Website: home-depot
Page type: billing-address
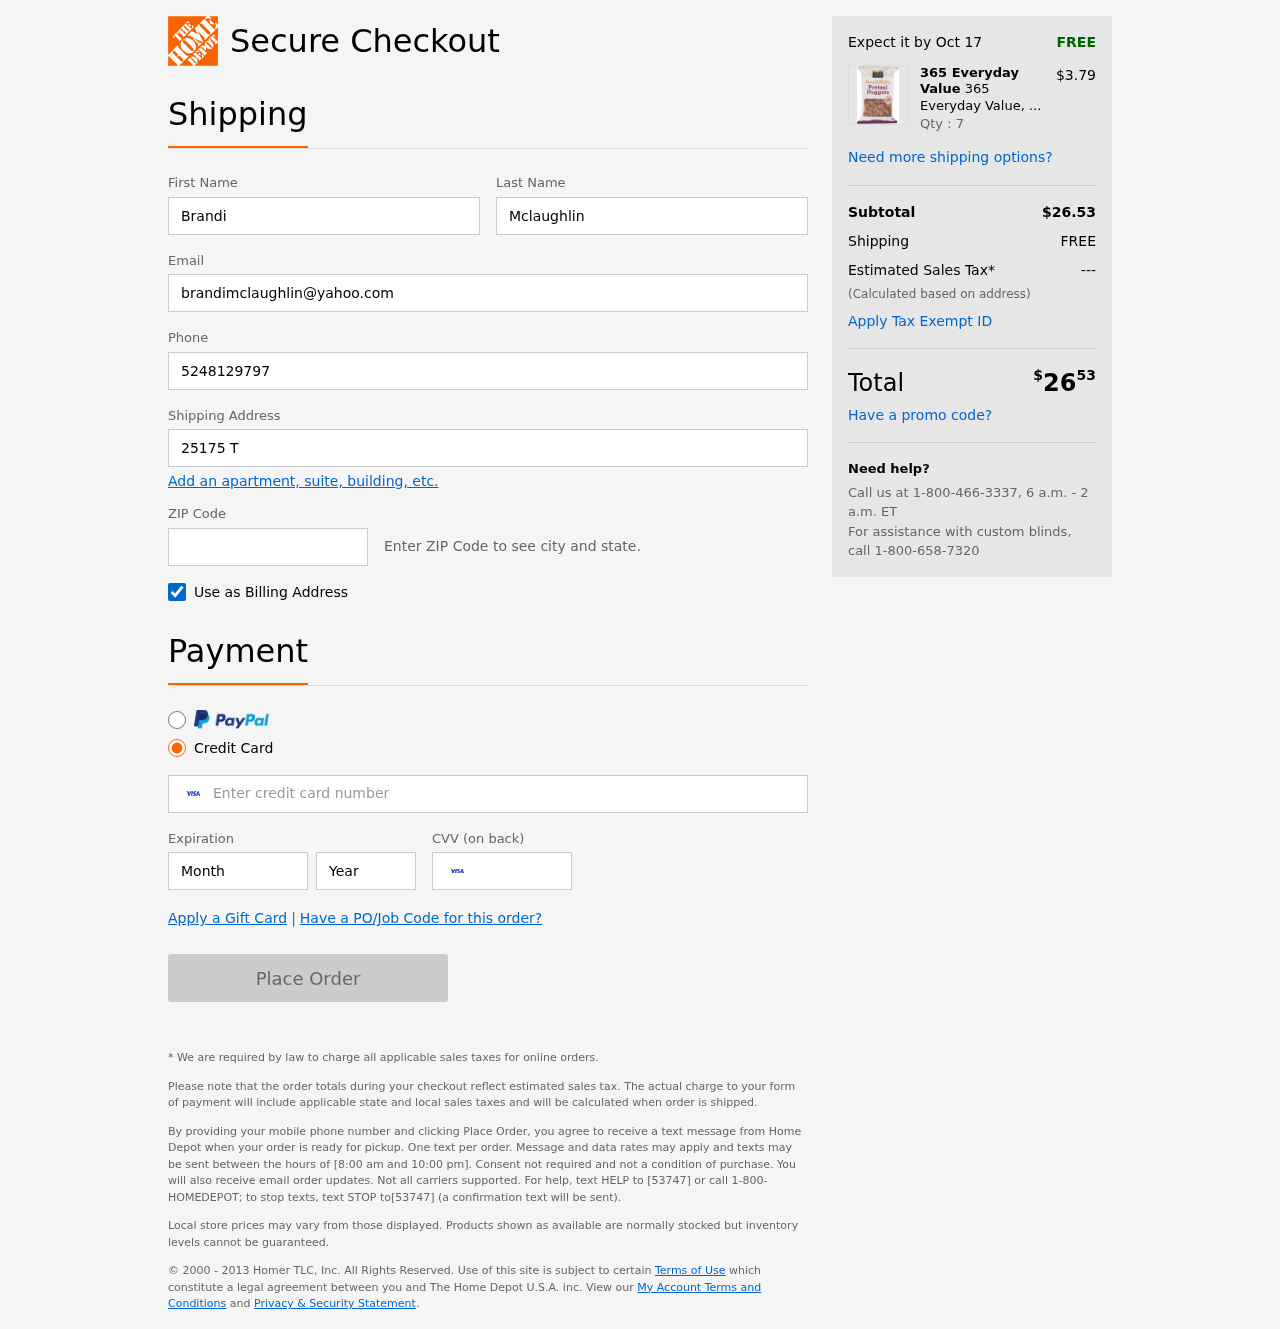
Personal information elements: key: PII_FIRSTNAME
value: Brandi
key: PII_LASTNAME
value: Mclaughlin
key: PII_EMAIL
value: brandimclaughlin@yahoo.com
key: PII_PHONE
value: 5248129797
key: PII_STREET
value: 25175 Taylor Course
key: PII_POSTCODE
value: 08930
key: PII_CARD_NUMBER
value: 4698 9910 1486 5249
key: PII_CARD_EXPIRY_MONTH
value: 02
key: PII_CARD_CVV
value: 320
Product elements: key: PRODUCT1_BRAND
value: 365 Everyday Value
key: PRODUCT1_NAME
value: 365 Everyday Value, Pretzel Nuggets, Peanut Butter, 10 oz
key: PRODUCT1_PRICE
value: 3.79
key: PRODUCT1_QUANTITY
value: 7
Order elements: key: ORDER_DELIVERY_DATE
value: Oct 17
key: ORDER_SUBTOTAL
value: $26.53
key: ORDER_SHIPPING_COST
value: FREE
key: ORDER_TAX
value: ---
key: ORDER_TOTAL2
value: $2653